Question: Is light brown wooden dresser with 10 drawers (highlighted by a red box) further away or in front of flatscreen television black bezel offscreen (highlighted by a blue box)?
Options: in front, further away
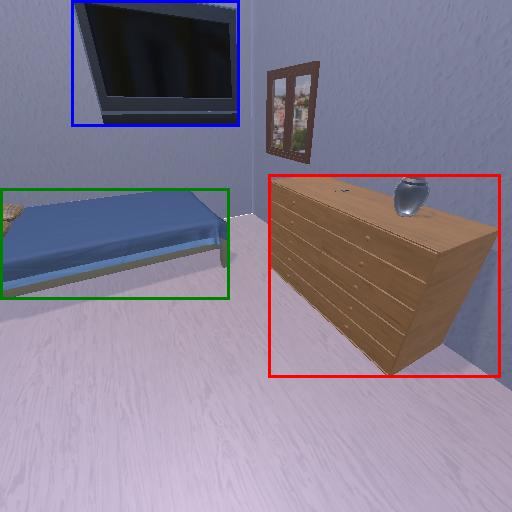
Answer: in front